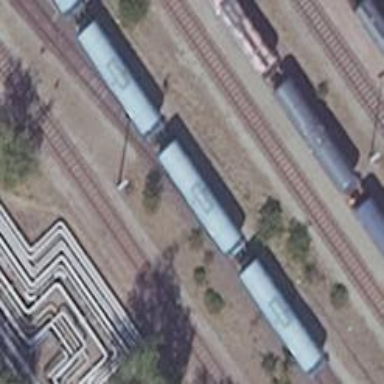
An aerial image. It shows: Railway switch.